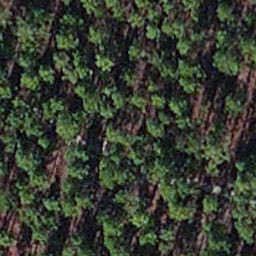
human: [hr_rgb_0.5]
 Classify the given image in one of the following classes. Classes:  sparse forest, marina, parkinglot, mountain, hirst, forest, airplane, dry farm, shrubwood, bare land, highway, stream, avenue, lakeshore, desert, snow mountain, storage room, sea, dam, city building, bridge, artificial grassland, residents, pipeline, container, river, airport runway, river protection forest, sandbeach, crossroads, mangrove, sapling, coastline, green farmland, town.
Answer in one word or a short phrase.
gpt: sapling